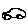
Label: car